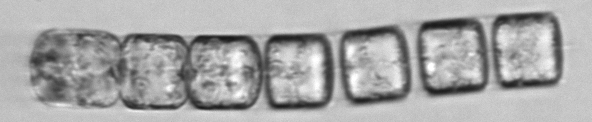
Label: Lauderia_annulata